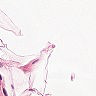
Metastatic tissue present: no